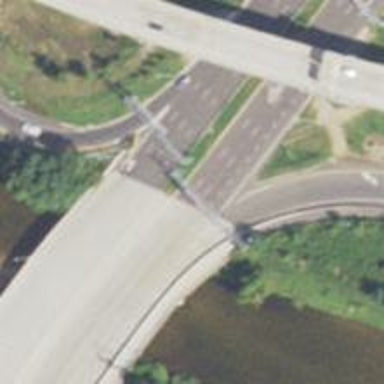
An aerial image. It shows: Man-made bridge.